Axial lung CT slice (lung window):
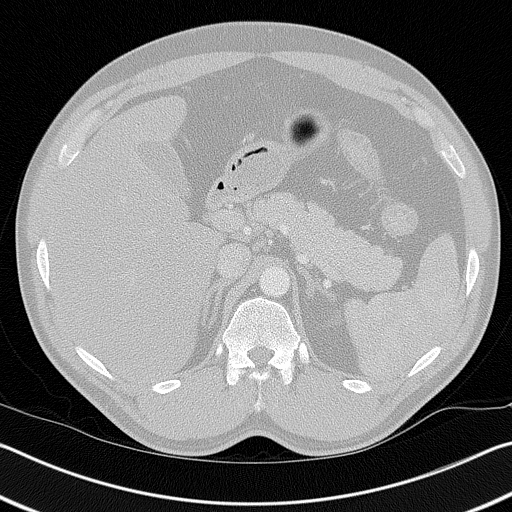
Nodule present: no